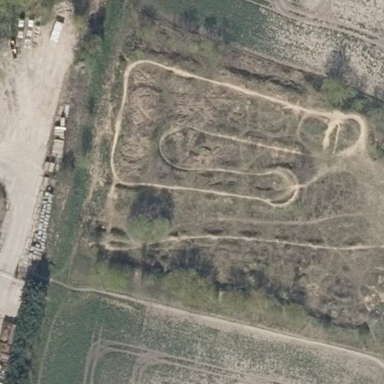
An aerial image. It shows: Cycling track within leisure land area.